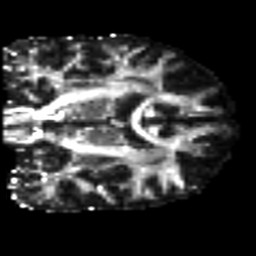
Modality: FA
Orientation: coronal
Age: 21
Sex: male
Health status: ill
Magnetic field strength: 3 T
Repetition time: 8.4 s
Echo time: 0.0926 s